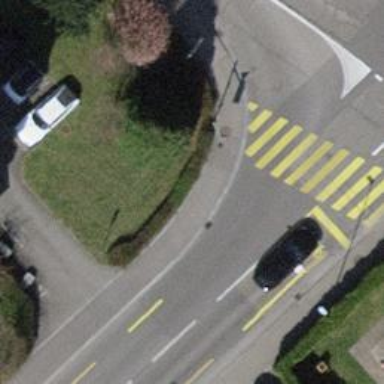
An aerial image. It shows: Crossing with traffic signals and zebra crossing island.